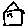
Label: house